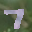
Label: 7